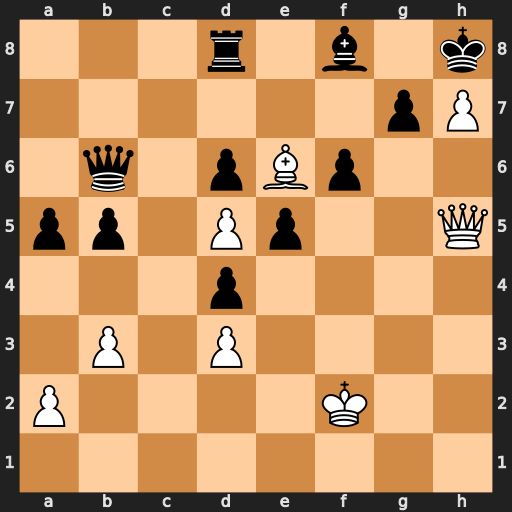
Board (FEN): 3r1b1k/6pP/1q1pBp2/pp1Pp2Q/3p4/1P1P4/P4K2/8
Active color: w
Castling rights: -
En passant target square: -
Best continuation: Qf7 Be7 Qg8+ Rxg8 hxg8=Q#